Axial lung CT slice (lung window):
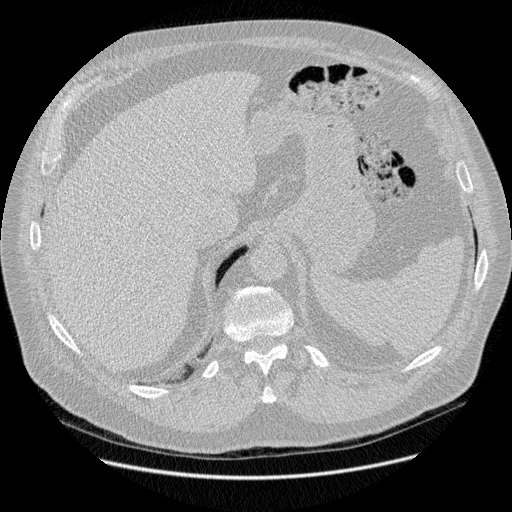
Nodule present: no